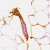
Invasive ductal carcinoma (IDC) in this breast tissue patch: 0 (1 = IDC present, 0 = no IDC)